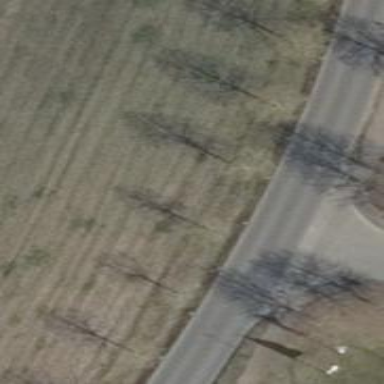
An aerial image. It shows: Avenue of trees.